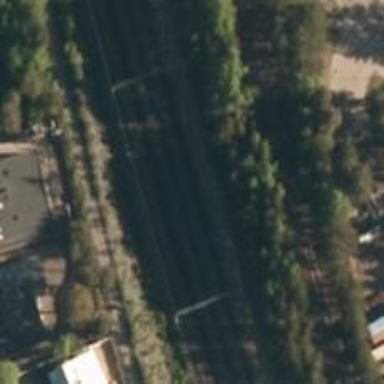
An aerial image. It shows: Railway with continuous electrified contact lines.